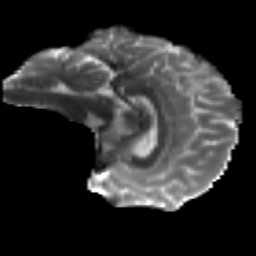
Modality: T2w
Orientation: sagittal
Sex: male
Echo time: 0.114 s